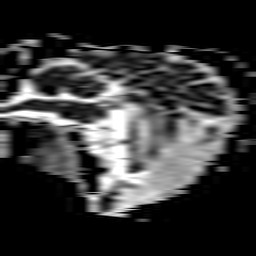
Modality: ADC
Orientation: sagittal
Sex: female
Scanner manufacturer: philips
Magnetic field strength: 3 T
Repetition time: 3.336 s
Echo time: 0.076 s